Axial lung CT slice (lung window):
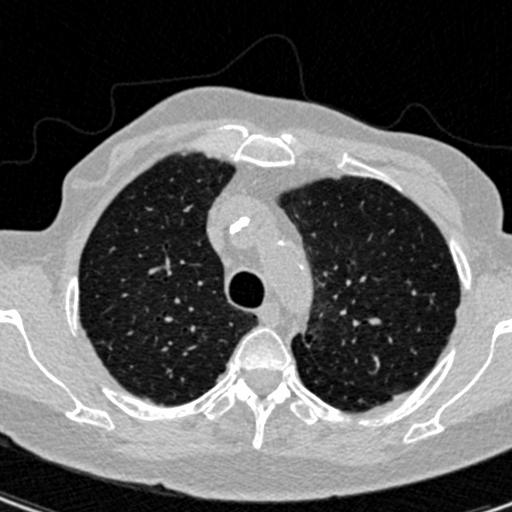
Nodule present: no